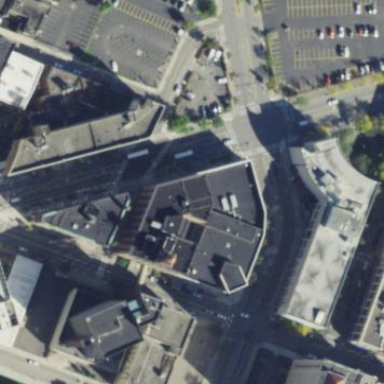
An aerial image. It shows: Courthouse building.